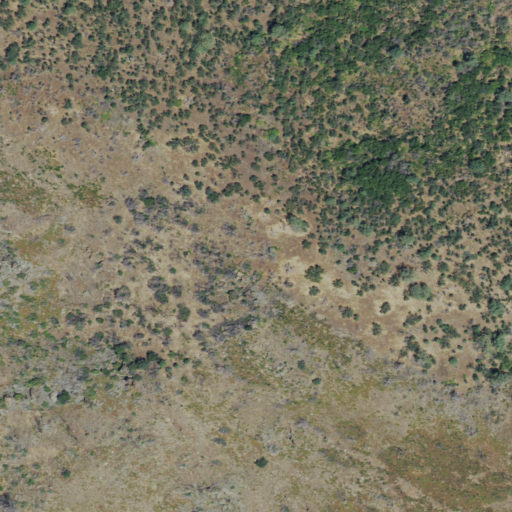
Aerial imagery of mountain in California named Horseshoe Bend Mountain containing grassland, shrub, and evergreen forest